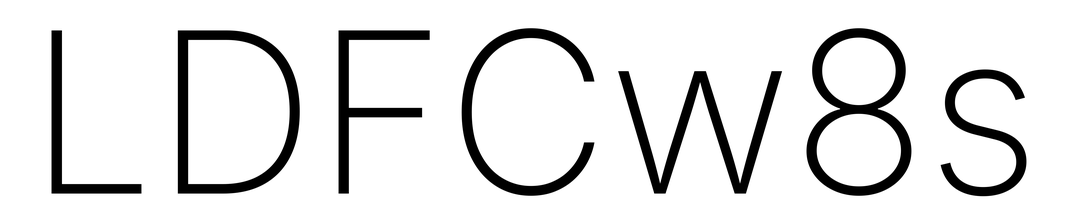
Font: Inter_ExtraLight